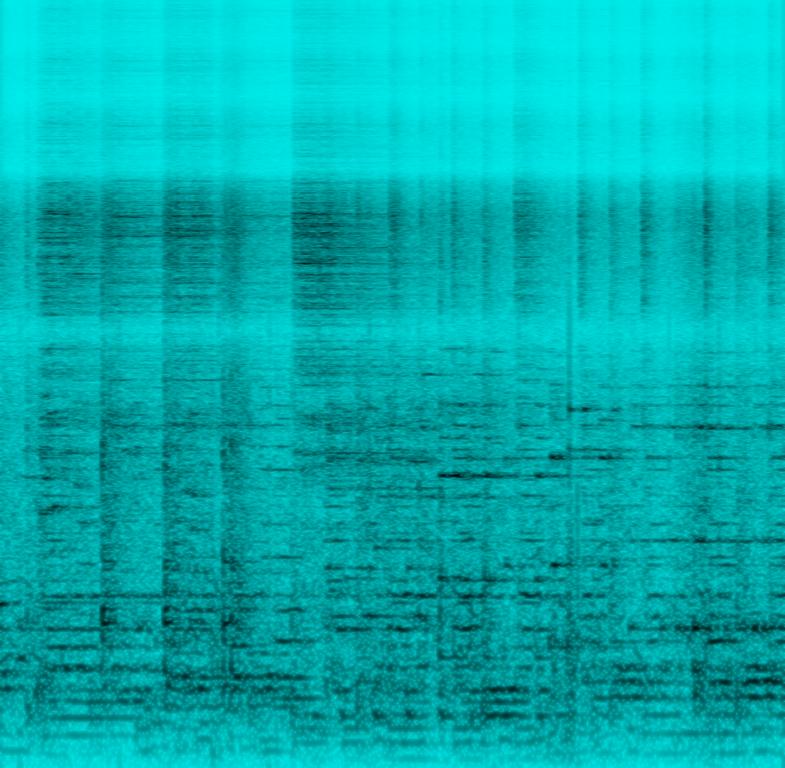
The low quality recording features a tropical song playing over speaker and it consists of jazzy drums, muddy bass and exotic marimba melody. It is mono and noisy, while there are also some crowd mumbling and water splashing noises in the background. It sounds thin and loud, but tropical and exotic - like something you would listen to on a vacation.